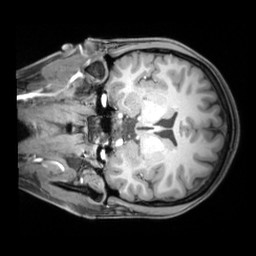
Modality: T1w
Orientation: coronal
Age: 22
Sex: female
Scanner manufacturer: siemens
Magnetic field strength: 3 T
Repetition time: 1.97 s
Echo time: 0.00206 s